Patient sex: M
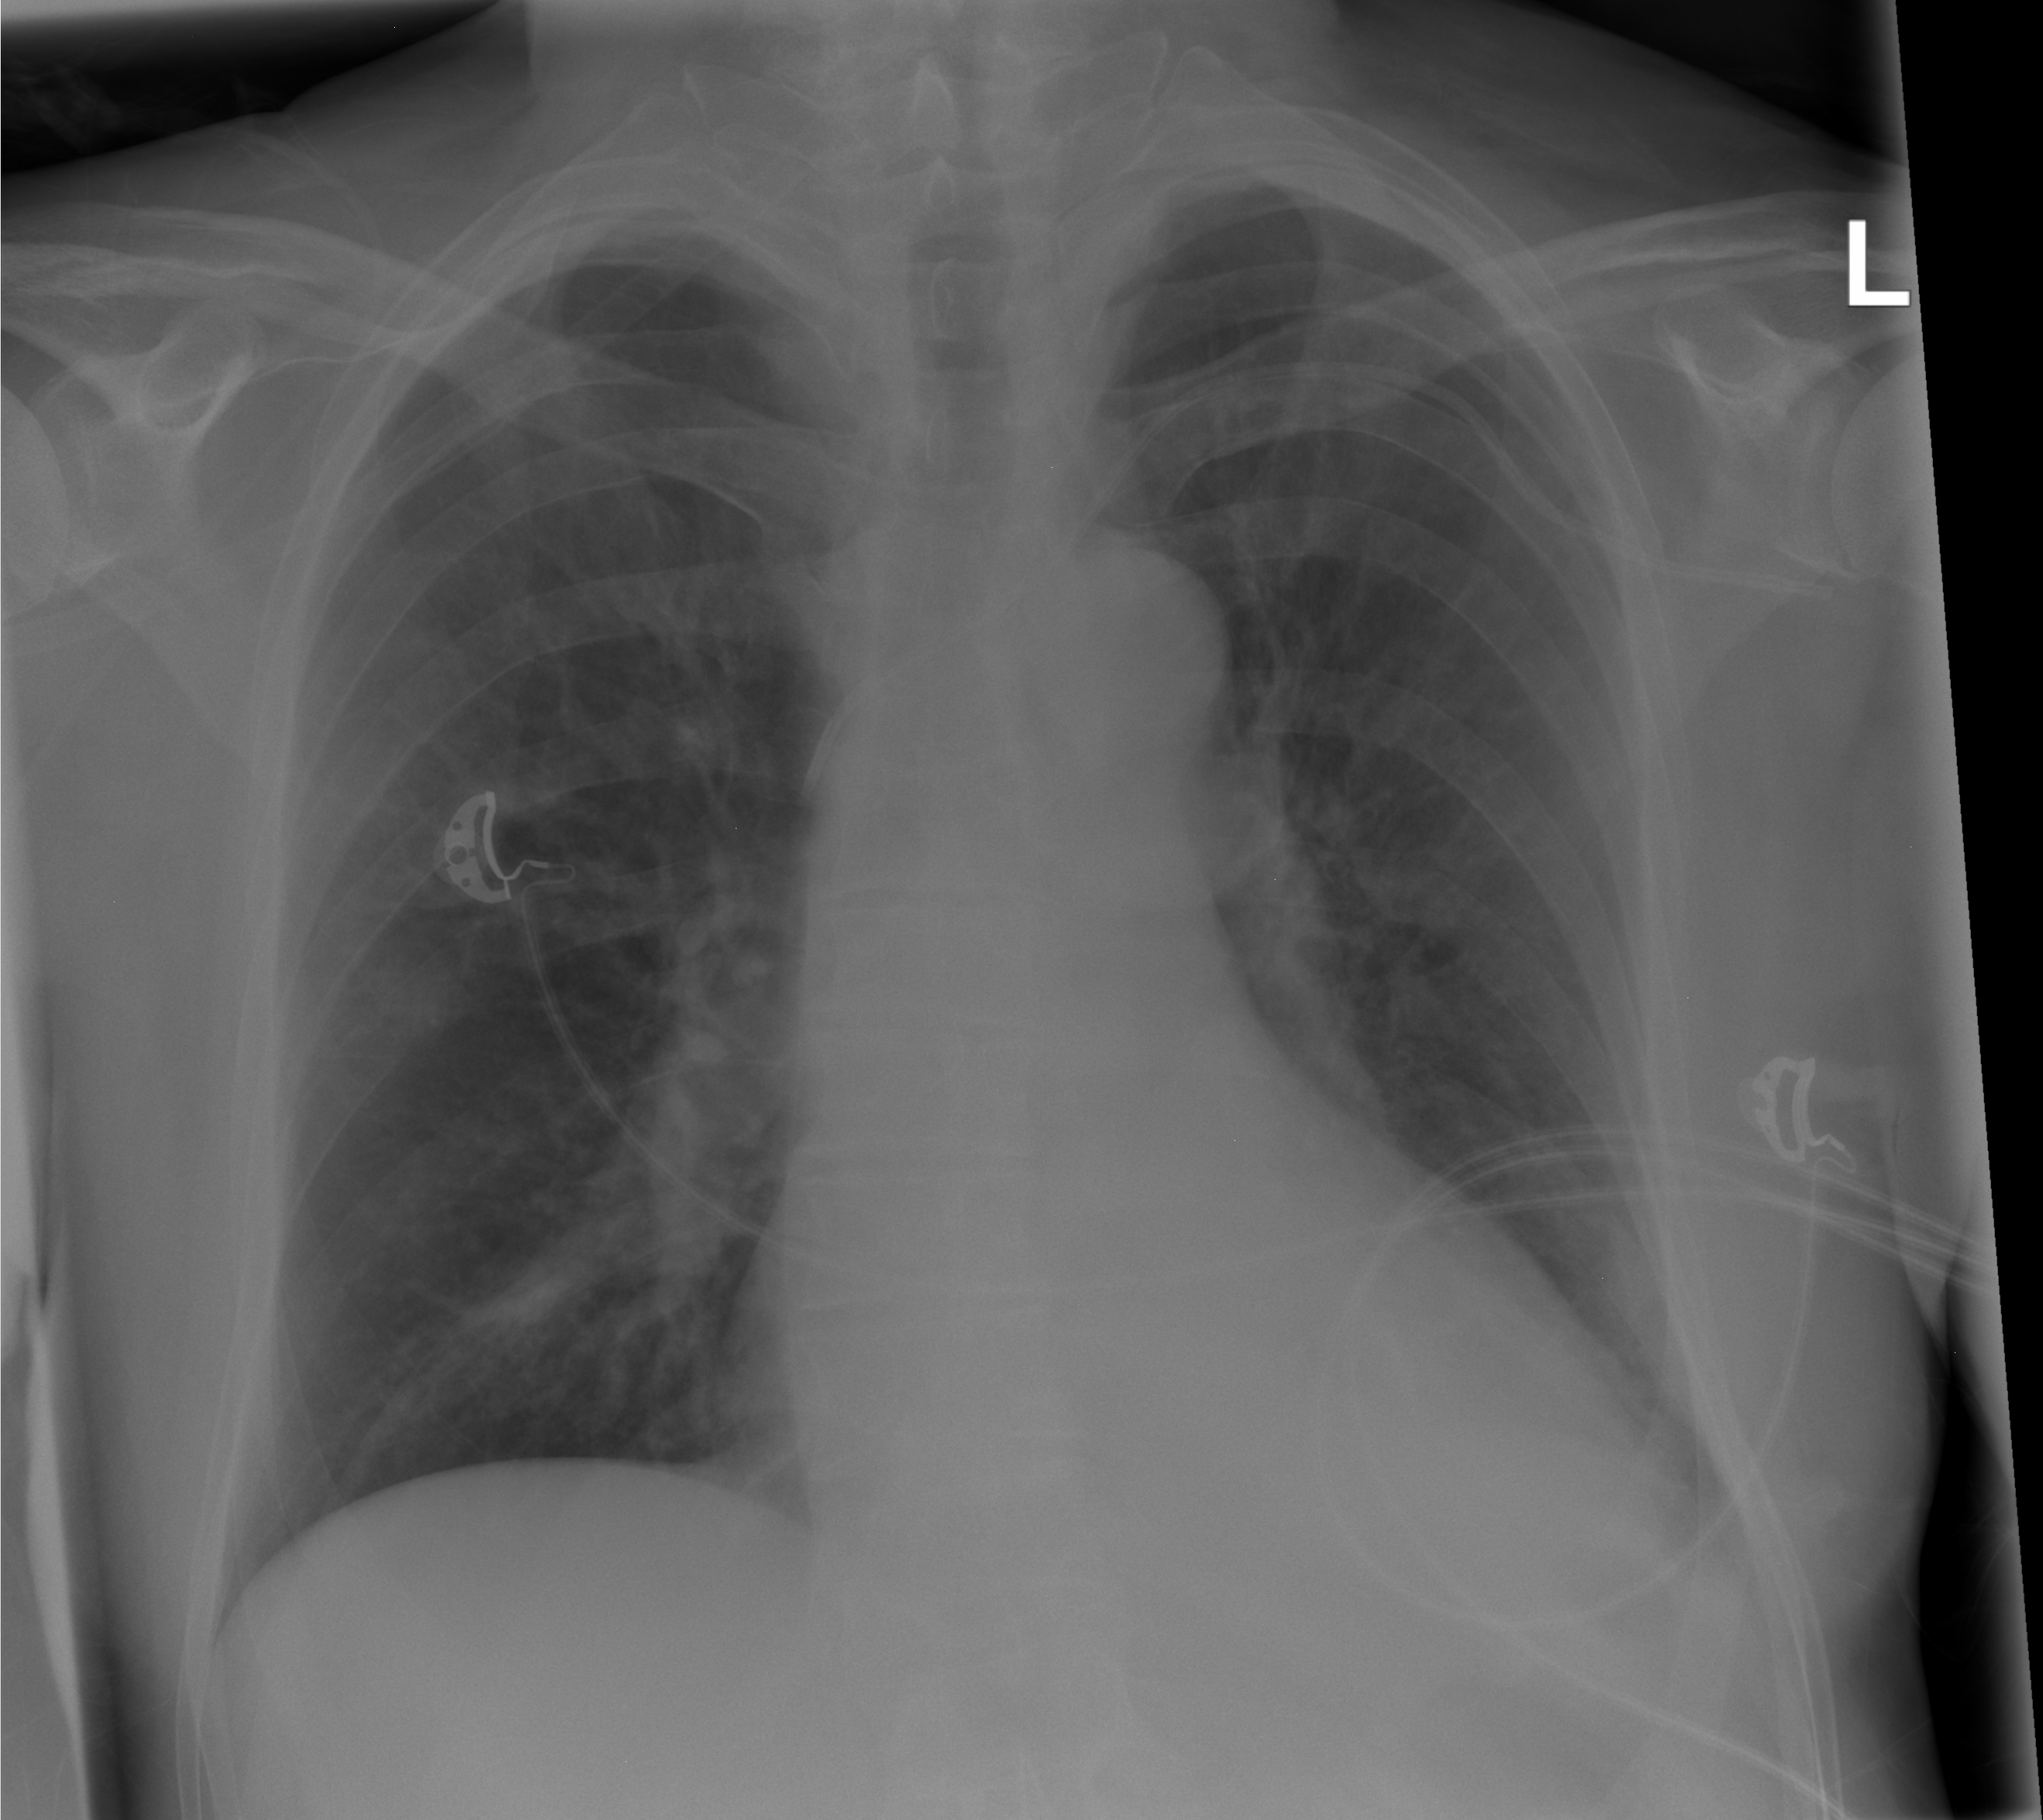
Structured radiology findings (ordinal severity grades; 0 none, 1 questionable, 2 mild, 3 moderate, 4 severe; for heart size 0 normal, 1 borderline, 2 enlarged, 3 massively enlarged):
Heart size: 2
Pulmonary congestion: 1
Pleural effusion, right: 0
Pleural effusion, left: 1
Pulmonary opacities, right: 0
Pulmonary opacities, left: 0
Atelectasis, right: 0
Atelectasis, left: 1